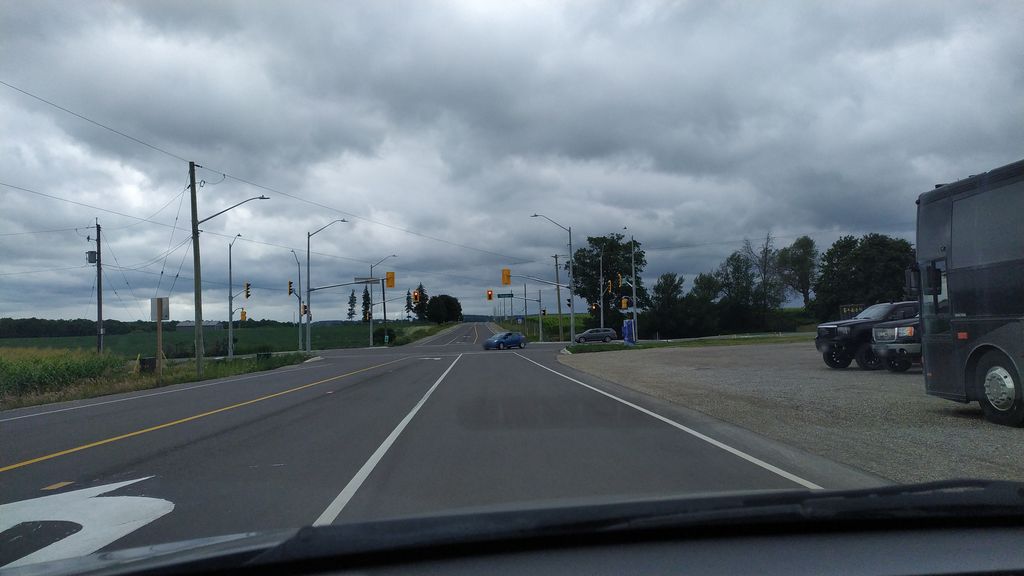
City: kitchener-waterloo